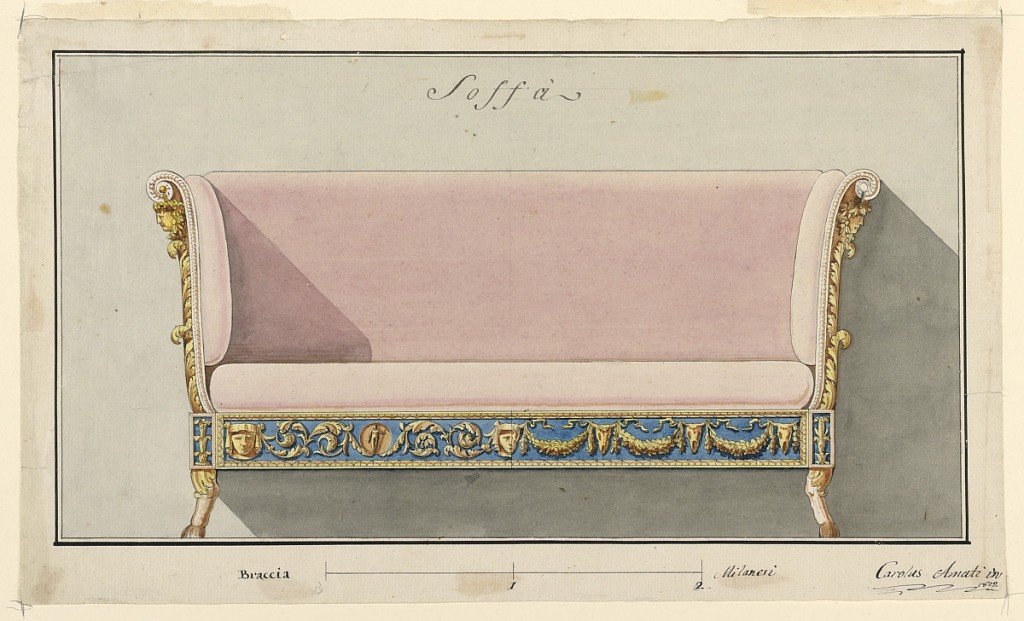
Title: Drawing
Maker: Carlo Amati, Italian, 1776 – 1852
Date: ca. 1802
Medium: Pen, ink, watercolors on white paper
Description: Design for a sofa with high, upholstered sides, seen frontally.  The frame is adorned with arabesques or garlands with oxen skulls, in alternate suggestion.